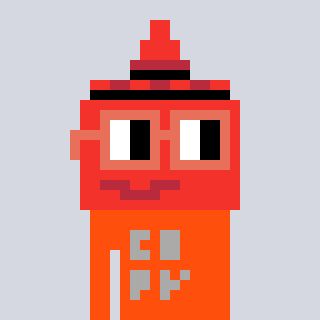
a pixel art character with square orange glasses, a ketchup-shaped head and a orange-colored body on a cool background